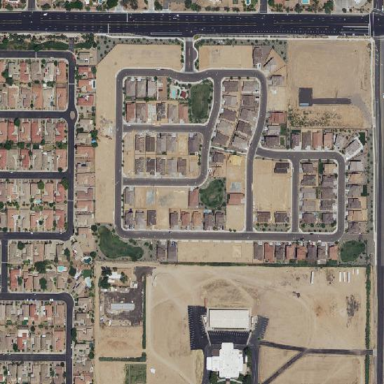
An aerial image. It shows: Residential area consisting of single-family homes.